Question: I have an Activity with a scroll view and 2 buttons, When open this activity both buttons are disabled. What I want is, when I reach the end of the scroll view, enable both buttons to user to accept or decline the content. How can I do this in simple way.
Button before enabled

Thanks in advance.
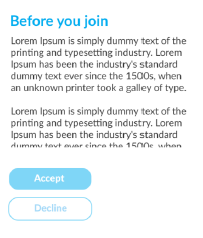
Answer: I have done this things with webView here is my code, hope it will help you.
'''
webView.setOnScrollChangedCallback(new ObservableWebView.OnScrollChangedCallback() {
@Override
public void onScroll(int l, int t) {
int tek = (int) Math.floor(webView.getContentHeight() * webView.getScale());
if (tek - webView.getScrollY() <= webView.getHeight() + 5) {
// enable your button
}
}
});
'''
this is the class
'''
public class ObservableWebView extends WebView
{
private OnScrollChangedCallback mOnScrollChangedCallback;
public ObservableWebView(final Context context)
{
super(context);
}
public ObservableWebView(final Context context, final AttributeSet attrs)
{
super(context, attrs);
}
public ObservableWebView(final Context context, final AttributeSet attrs, final int defStyle)
{
super(context, attrs, defStyle);
}
@Override
protected void onScrollChanged(final int l, final int t, final int oldl, final int oldt)
{
super.onScrollChanged(l, t, oldl, oldt);
if(mOnScrollChangedCallback != null) mOnScrollChangedCallback.onScroll(l, t);
}
public OnScrollChangedCallback getOnScrollChangedCallback()
{
return mOnScrollChangedCallback;
}
public void setOnScrollChangedCallback(final OnScrollChangedCallback onScrollChangedCallback)
{
mOnScrollChangedCallback = onScrollChangedCallback;
}
/**
* Impliment in the activity/fragment/view that you want to listen to the webview
*/
public static interface OnScrollChangedCallback
{
public void onScroll(int l, int t);
}
'''
}
happy coding.